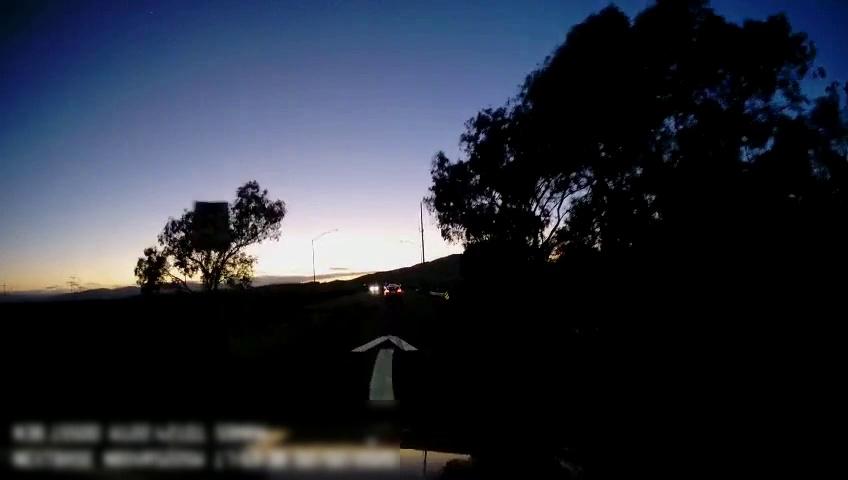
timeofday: Dusk/Dawn/Twilight
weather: Other
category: Drivable Space
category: Vehicles | Car